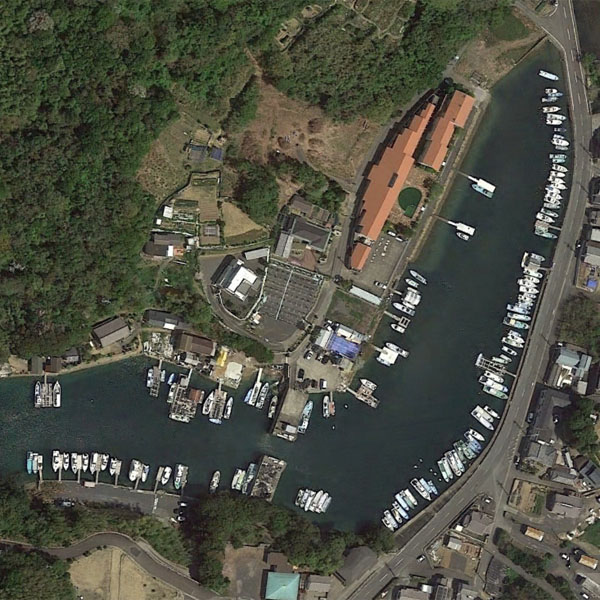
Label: Port